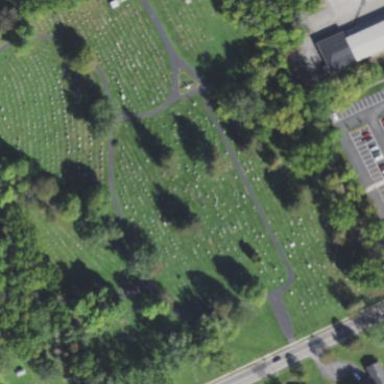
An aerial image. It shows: Cemetery.